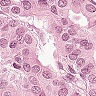
Metastatic tissue present: yes